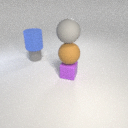
small purple rubber cube below large brown rubber sphere